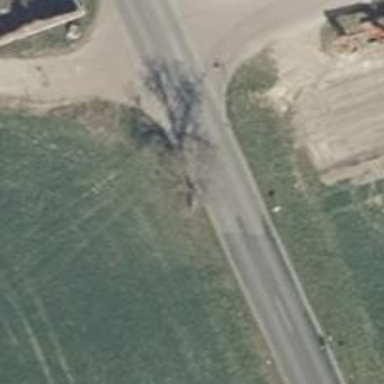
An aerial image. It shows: Secondary road with asphalt surface.